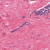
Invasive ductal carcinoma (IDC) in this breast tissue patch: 0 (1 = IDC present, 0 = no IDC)